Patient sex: M
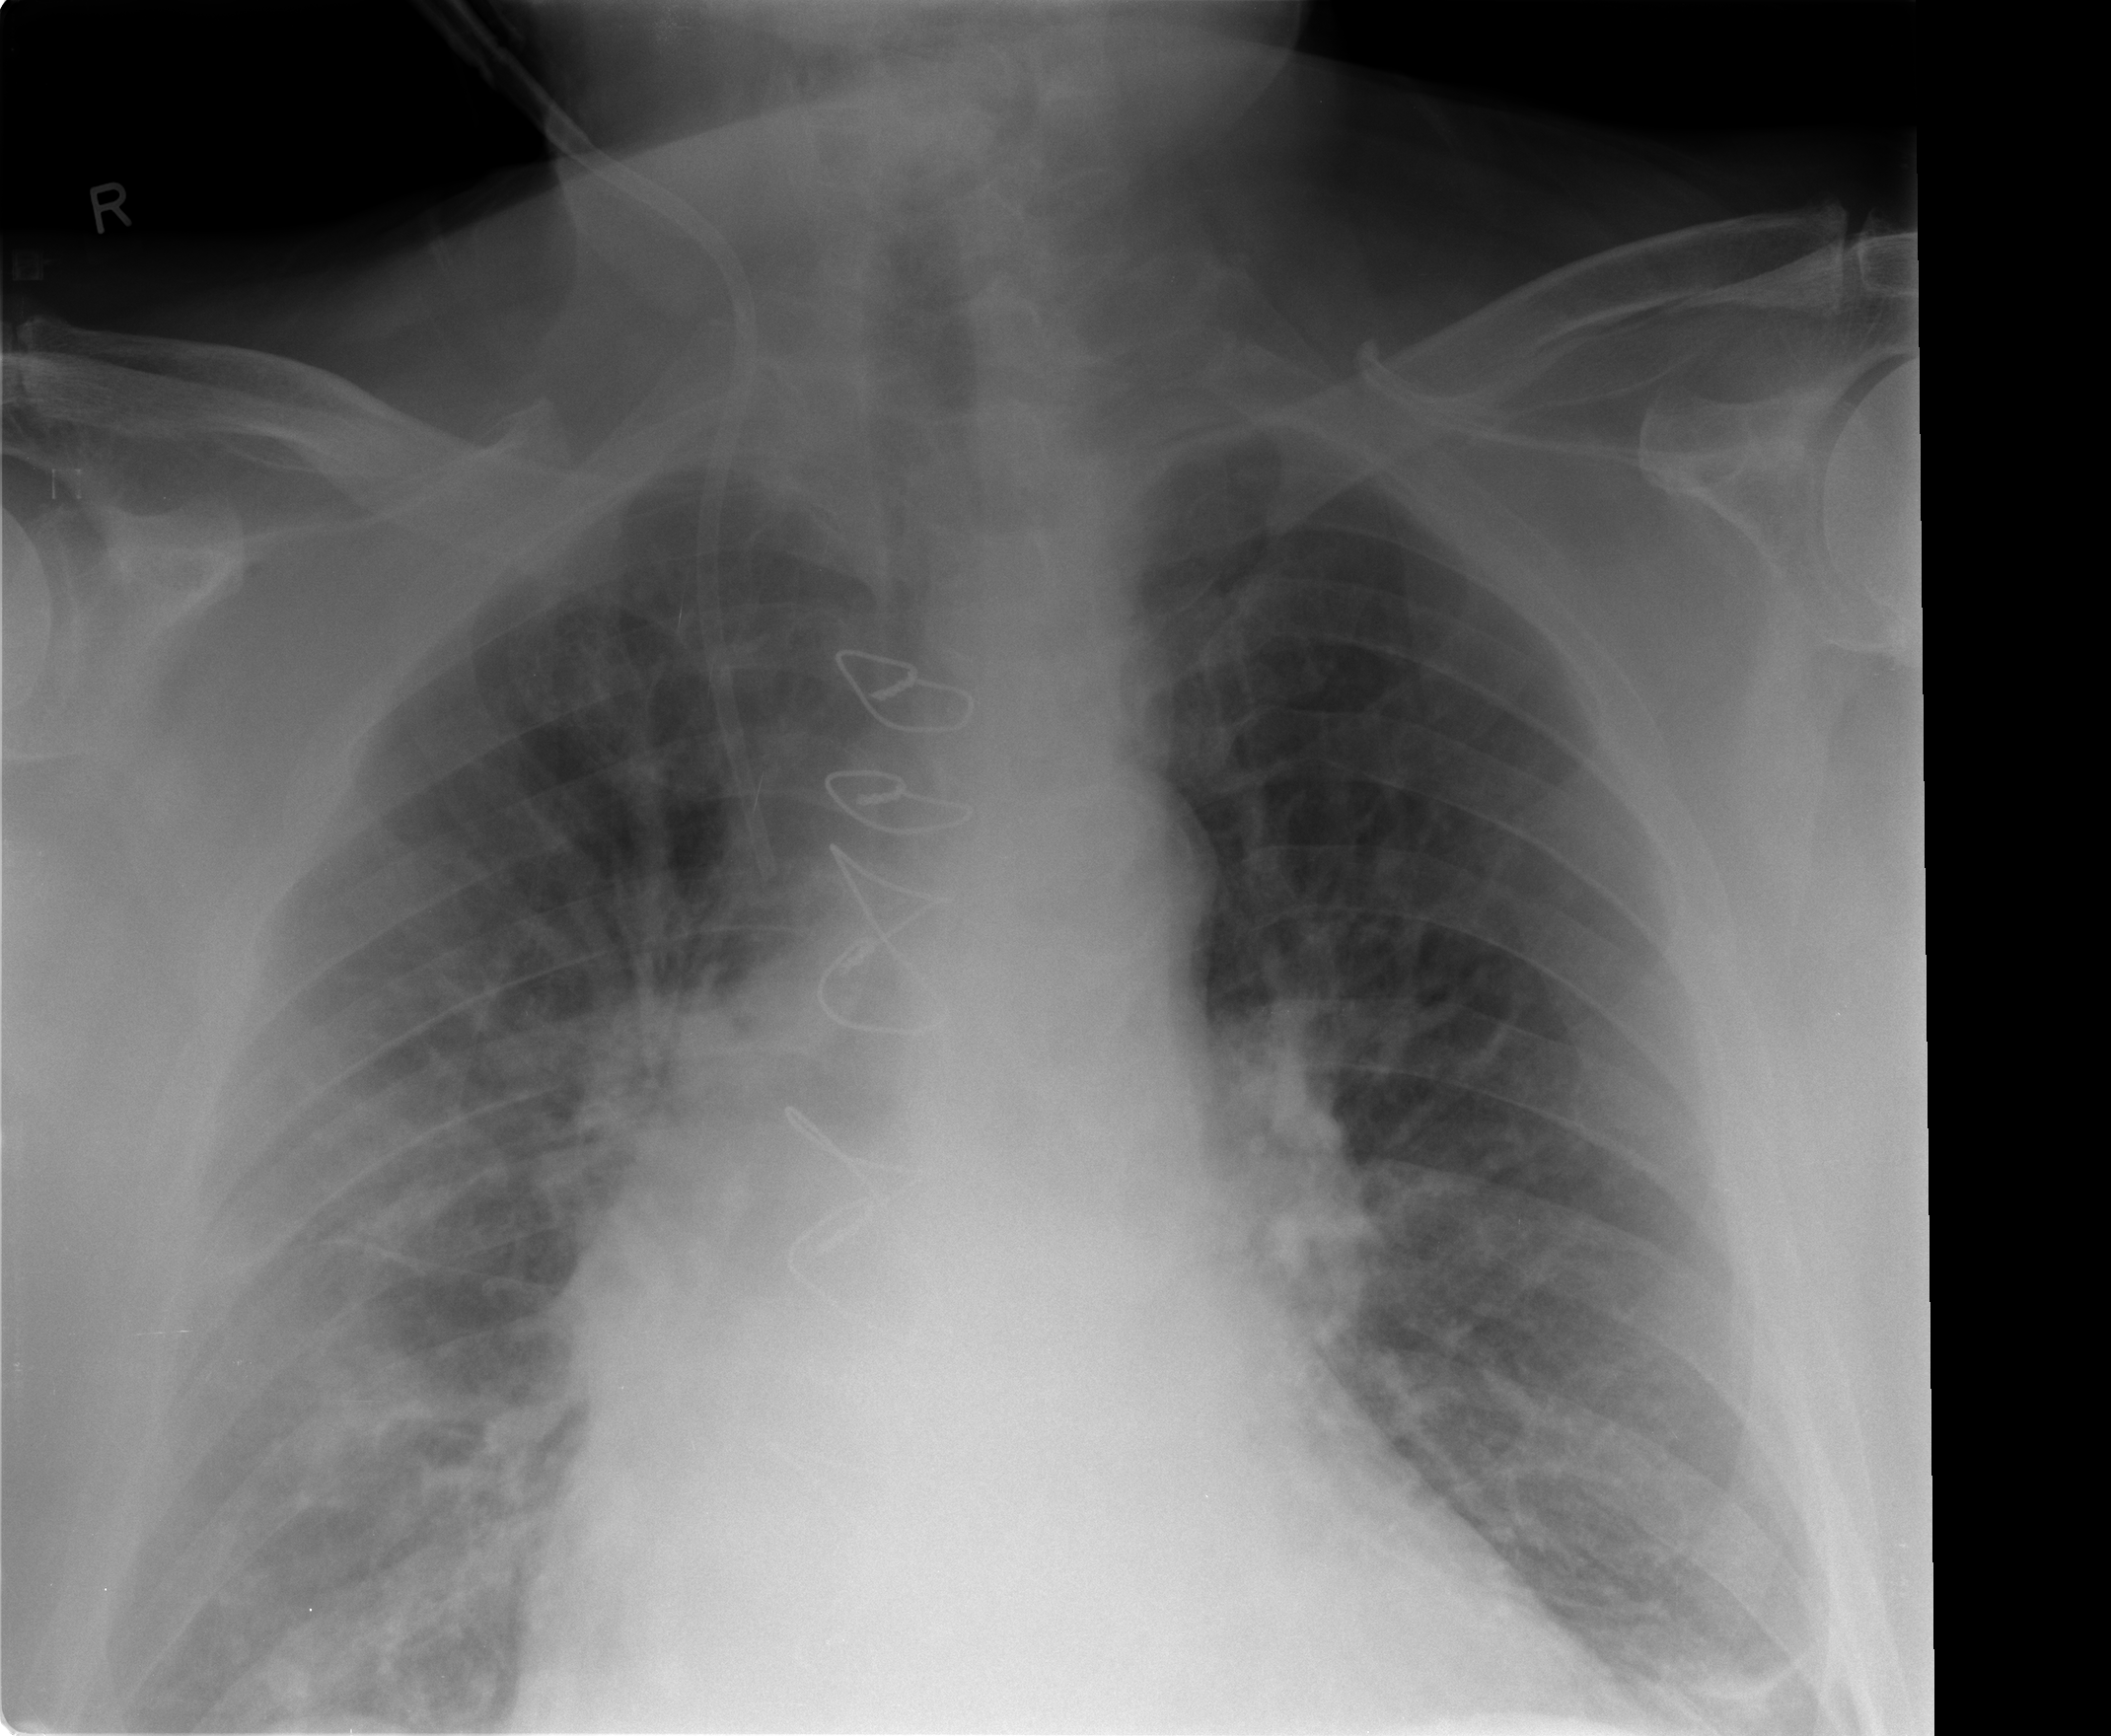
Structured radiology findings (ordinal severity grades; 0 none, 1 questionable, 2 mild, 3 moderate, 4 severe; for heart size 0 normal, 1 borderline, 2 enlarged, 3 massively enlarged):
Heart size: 2
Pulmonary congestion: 0
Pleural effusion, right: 2
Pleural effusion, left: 0
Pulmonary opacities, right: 2
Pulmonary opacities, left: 0
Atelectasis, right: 0
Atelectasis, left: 0